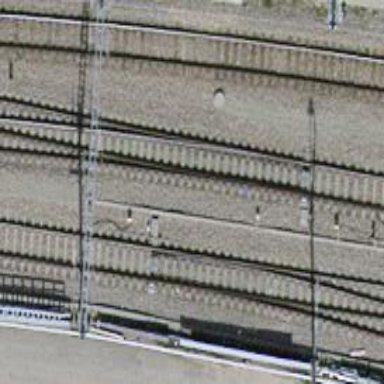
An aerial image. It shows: Railway switch.